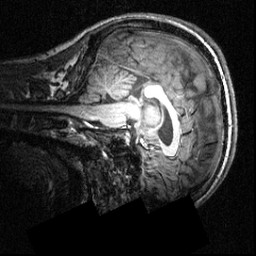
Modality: T1w
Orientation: sagittal
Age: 18
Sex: male
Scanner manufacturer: siemens
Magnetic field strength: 3.951 T
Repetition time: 1.5 s
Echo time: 0.00335 s